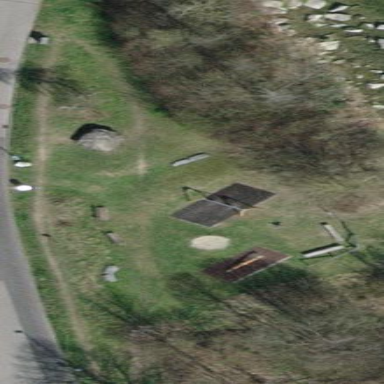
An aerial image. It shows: Playground area for leisure activities on the land.